Question: Currently I'm using Dooplay Theme for Wordpress.
How to disable video source scrolling bar? So It will show all sources?

Here's the source code
'''
<div id="mCSB_1_scrollbar_vertical" class="mCSB_scrollTools mCSB_1_scrollbar mCS-minimal-dark mCSB_scrollTools_vertical" style="display: block;">
<div class="mCSB_draggerContainer">
<div id="mCSB_1_dragger_vertical" class="mCSB_dragger" style="position: absolute; min-height: 50px; display: block; height: 113px; max-height: 150px; top: 17px;" oncontextmenu="return false;">
<div class="mCSB_dragger_bar" style="line-height: 50px;">
</div>
</div>
<div class="mCSB_draggerRail">
</div>
</div>
</div>
'''
<URL>
Thank you.
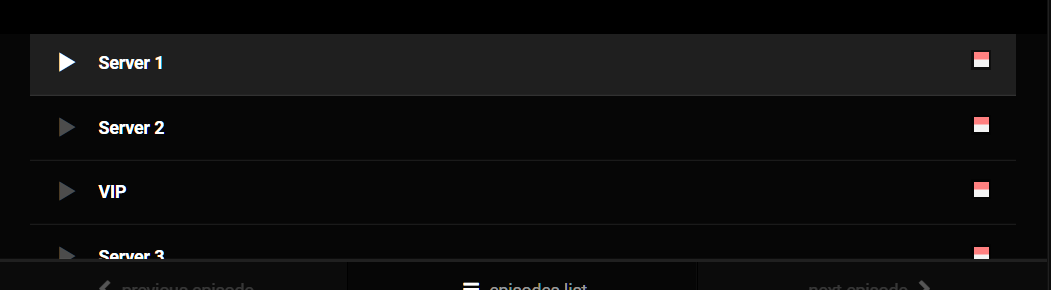
Answer: Found the solution
'''
#playeroptions {
max-height: 100%;
}
.dooplay_player .options {
height: auto;
}
'''